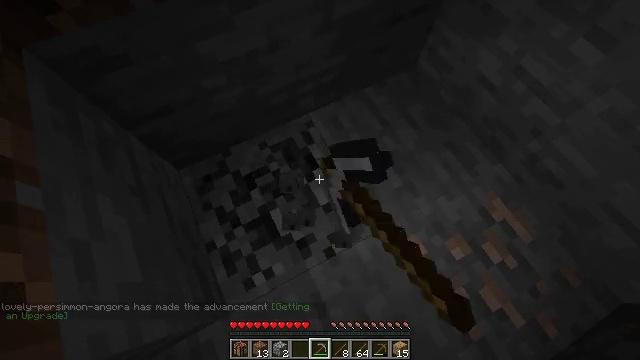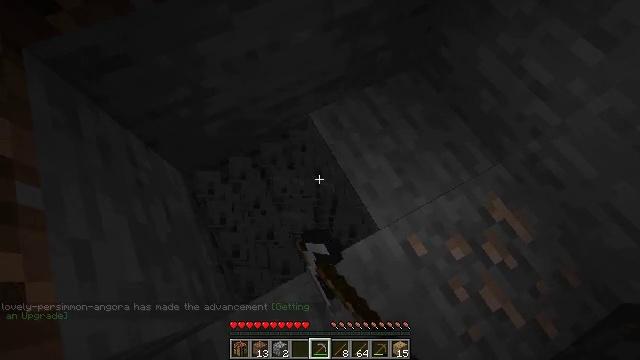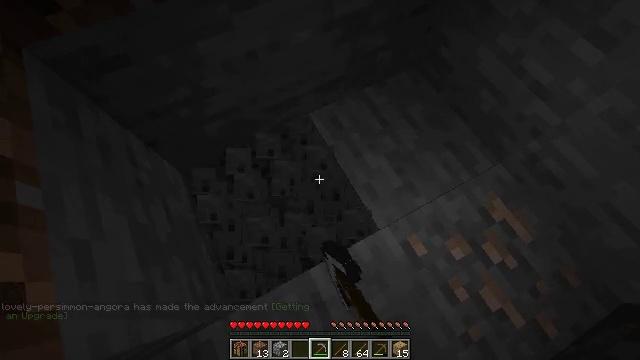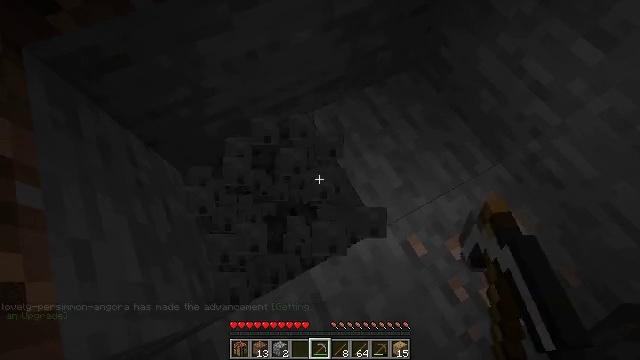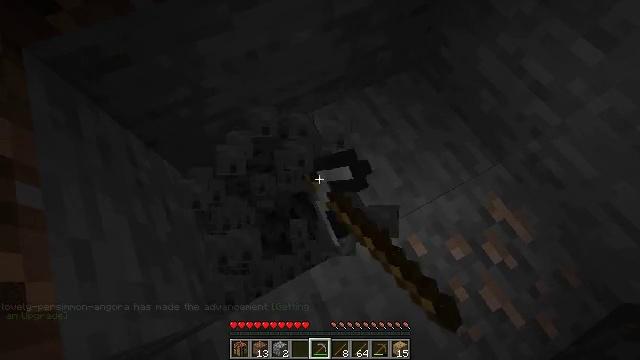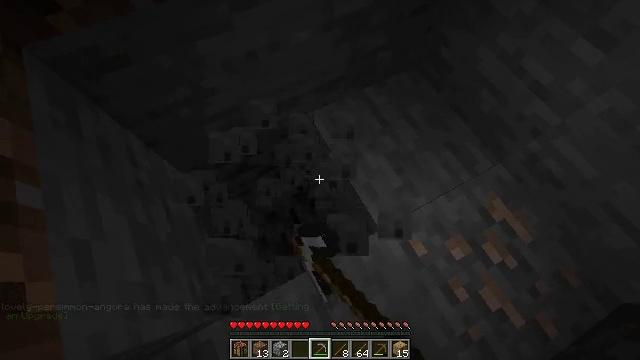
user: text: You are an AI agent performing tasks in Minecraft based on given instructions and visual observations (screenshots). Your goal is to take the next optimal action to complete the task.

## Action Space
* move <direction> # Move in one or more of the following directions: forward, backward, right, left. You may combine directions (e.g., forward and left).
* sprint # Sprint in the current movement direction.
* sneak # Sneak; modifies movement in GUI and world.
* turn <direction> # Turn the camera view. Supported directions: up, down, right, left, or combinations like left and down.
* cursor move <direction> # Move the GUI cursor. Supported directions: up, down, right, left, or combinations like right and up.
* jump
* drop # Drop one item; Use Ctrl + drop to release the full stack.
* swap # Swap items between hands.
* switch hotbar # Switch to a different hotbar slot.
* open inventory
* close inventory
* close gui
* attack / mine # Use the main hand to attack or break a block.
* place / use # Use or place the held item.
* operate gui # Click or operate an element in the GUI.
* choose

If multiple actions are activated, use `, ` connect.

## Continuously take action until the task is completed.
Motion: motion action
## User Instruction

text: Collect coal by mining the ore.
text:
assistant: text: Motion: attack / mine
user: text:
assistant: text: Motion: attack / mine
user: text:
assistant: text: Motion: attack / mine
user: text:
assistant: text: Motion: attack / mine
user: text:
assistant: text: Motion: attack / mine
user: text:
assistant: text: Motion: attack / mine